Aerial crown-view tile of a tropical tree (Barro Colorado Island, Panama), acquired 20250124:
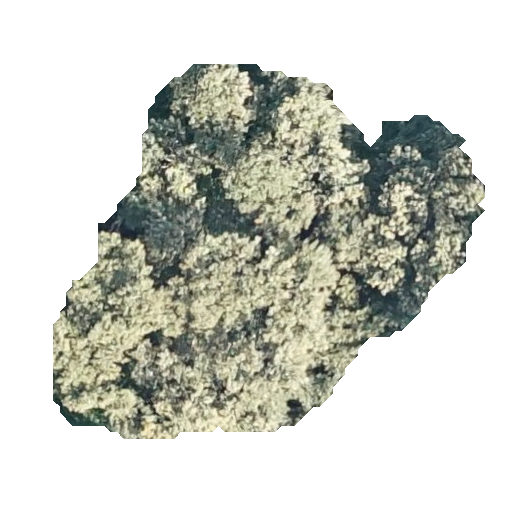
Species: Luehea seemannii
GBIF accepted scientific name: Luehea seemannii
Crown area: 162.199 m²